Field crop: tomato
Growth stage: 1
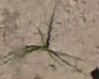
Species: cyperus